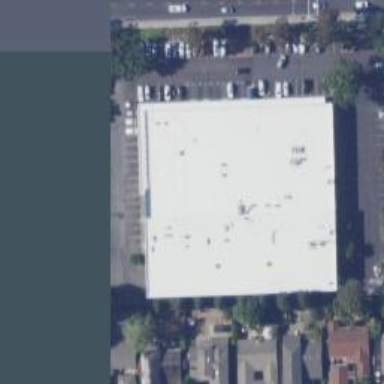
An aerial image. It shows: Supermarket.